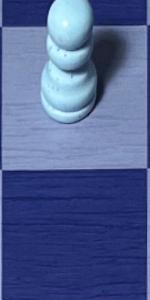
Label: Empty